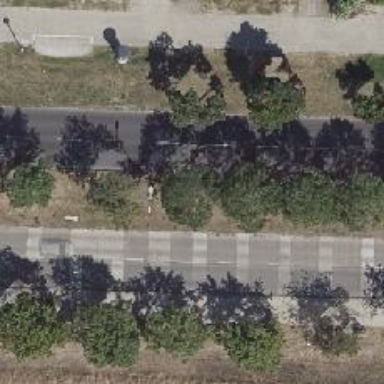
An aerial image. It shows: Beautiful avenue lined with deciduous broadleaved trees.